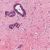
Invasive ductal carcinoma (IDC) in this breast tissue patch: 1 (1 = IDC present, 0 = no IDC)